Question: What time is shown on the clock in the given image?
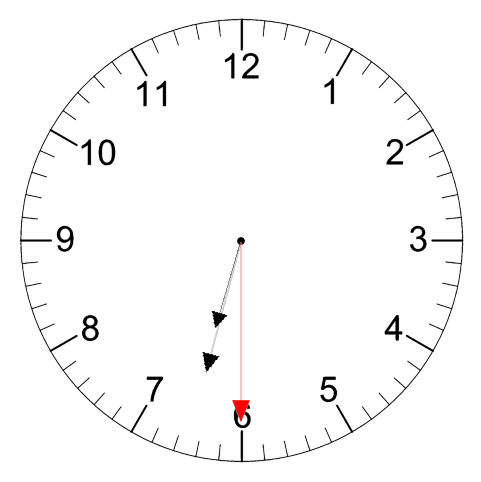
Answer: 06:32:30